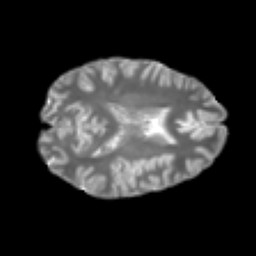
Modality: T2w
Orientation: axial
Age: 24
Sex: male
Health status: healthy
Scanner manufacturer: philips
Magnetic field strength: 3 T
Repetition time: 10.623 s
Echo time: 0.07044 s